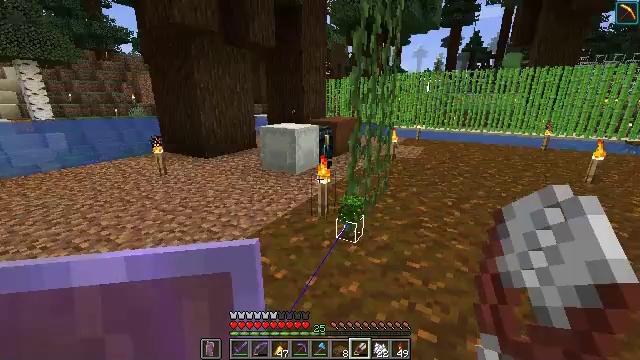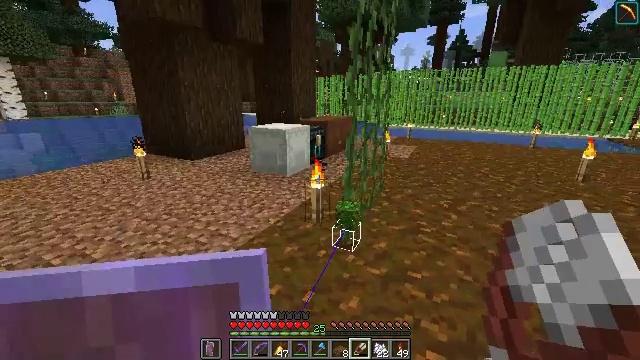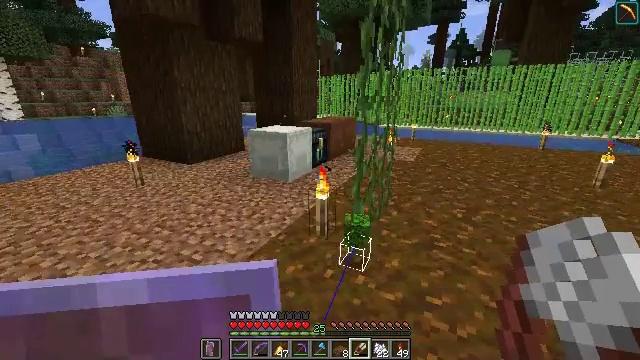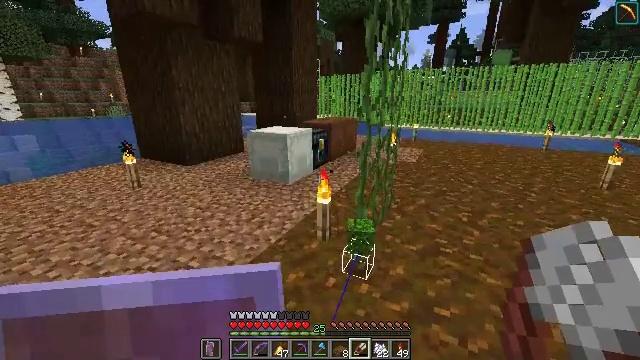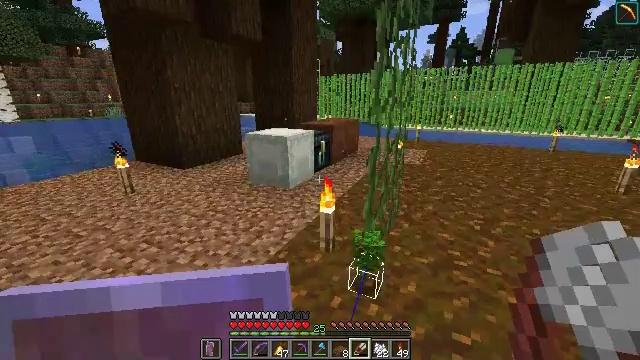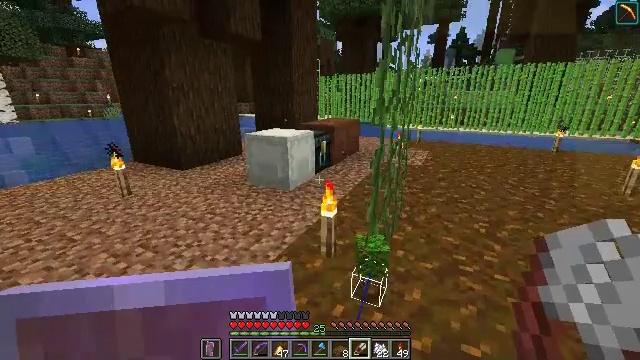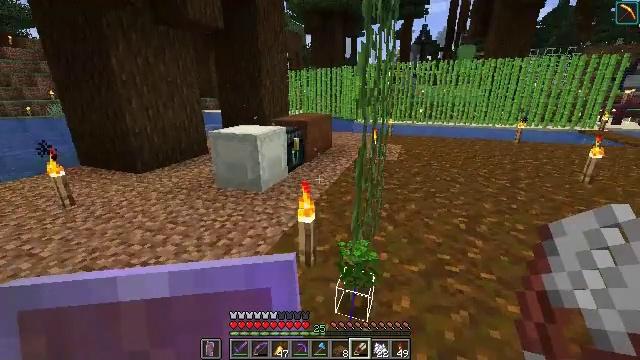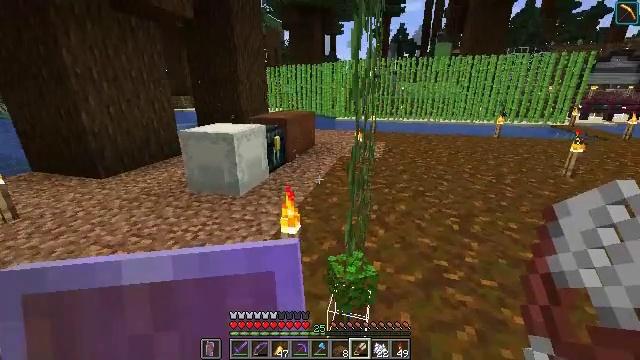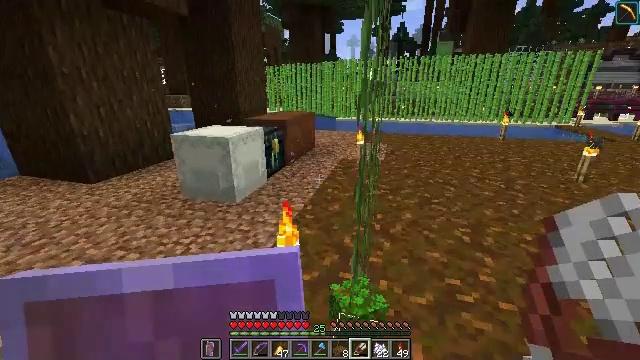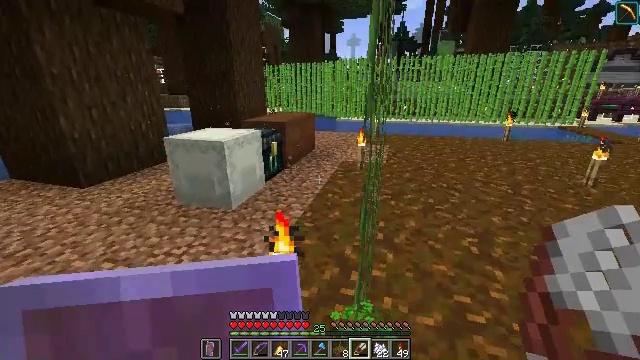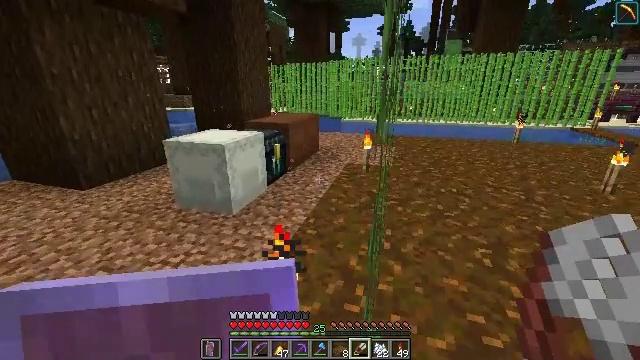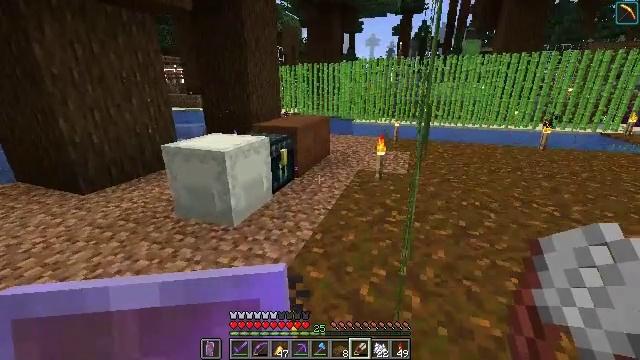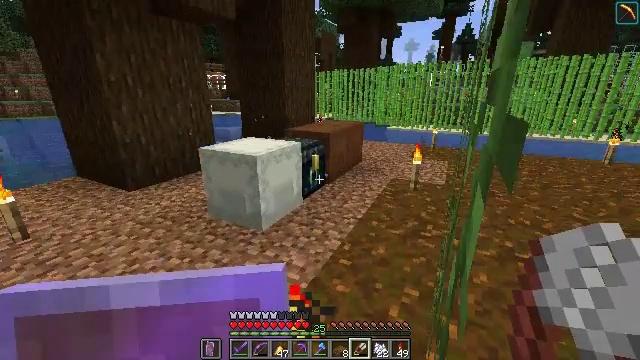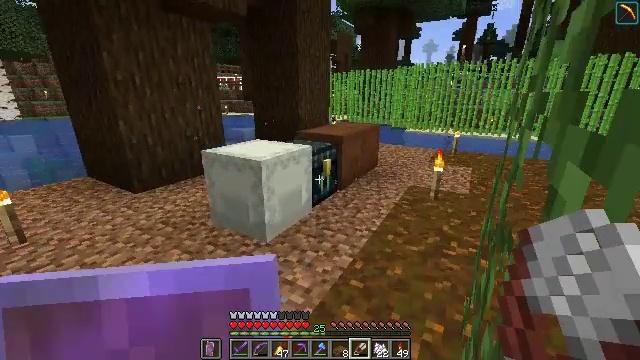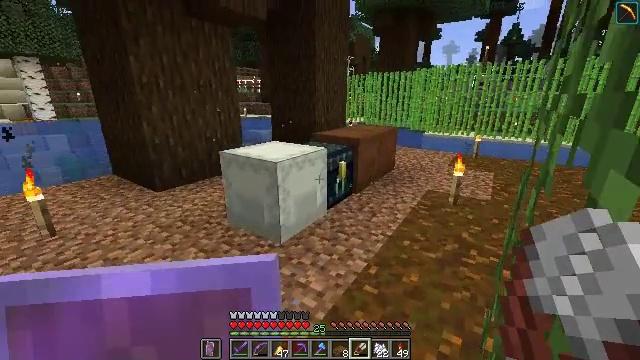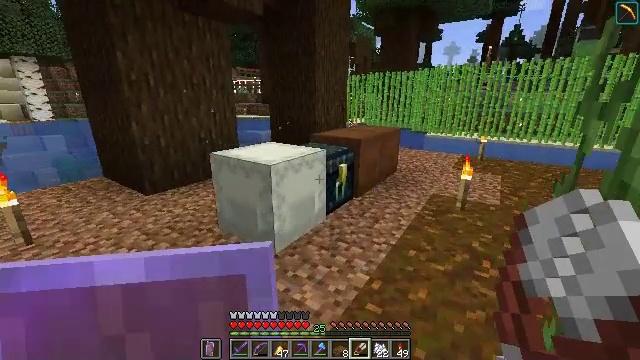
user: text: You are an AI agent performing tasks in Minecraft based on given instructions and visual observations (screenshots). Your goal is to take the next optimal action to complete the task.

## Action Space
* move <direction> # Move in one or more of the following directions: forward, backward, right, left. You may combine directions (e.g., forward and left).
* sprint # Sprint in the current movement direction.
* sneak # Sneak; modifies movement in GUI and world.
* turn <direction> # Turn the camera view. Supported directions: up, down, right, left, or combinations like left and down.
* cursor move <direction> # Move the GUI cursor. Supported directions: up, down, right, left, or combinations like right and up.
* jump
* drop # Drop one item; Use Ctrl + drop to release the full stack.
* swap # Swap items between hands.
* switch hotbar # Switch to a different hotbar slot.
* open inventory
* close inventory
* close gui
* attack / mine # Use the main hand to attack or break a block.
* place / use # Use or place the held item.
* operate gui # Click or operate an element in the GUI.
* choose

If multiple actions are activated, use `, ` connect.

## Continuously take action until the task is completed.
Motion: motion action
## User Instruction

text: Trim the tree by mining oak leaves.
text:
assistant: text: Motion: move forward, turn right
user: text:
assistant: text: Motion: move forward
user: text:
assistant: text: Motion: move forward
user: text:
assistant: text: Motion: move forward
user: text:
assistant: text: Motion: move forward
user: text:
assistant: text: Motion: move forward, turn right and down
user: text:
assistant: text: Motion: move forward, turn right
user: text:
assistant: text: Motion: move forward
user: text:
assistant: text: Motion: move forward
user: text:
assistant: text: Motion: move forward, turn left
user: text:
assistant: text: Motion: move forward, turn left
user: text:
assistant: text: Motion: move forward, turn left and up
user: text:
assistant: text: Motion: move forward, turn left
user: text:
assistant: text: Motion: move forward, turn left
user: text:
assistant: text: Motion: move forward
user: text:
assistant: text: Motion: move forward
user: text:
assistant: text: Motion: move forward
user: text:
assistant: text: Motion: move forward, turn left
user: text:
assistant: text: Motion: move forward, turn left, use / place
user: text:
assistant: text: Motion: move forward, turn left, use / place
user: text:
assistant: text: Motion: move forward, use / place
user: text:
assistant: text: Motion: use / place
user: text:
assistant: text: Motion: no_op
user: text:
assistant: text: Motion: open gui
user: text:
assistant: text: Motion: no_op
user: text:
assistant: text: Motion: no_op
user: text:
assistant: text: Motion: no_op
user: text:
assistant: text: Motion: no_op
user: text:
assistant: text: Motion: no_op
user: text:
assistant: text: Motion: no_op